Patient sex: M
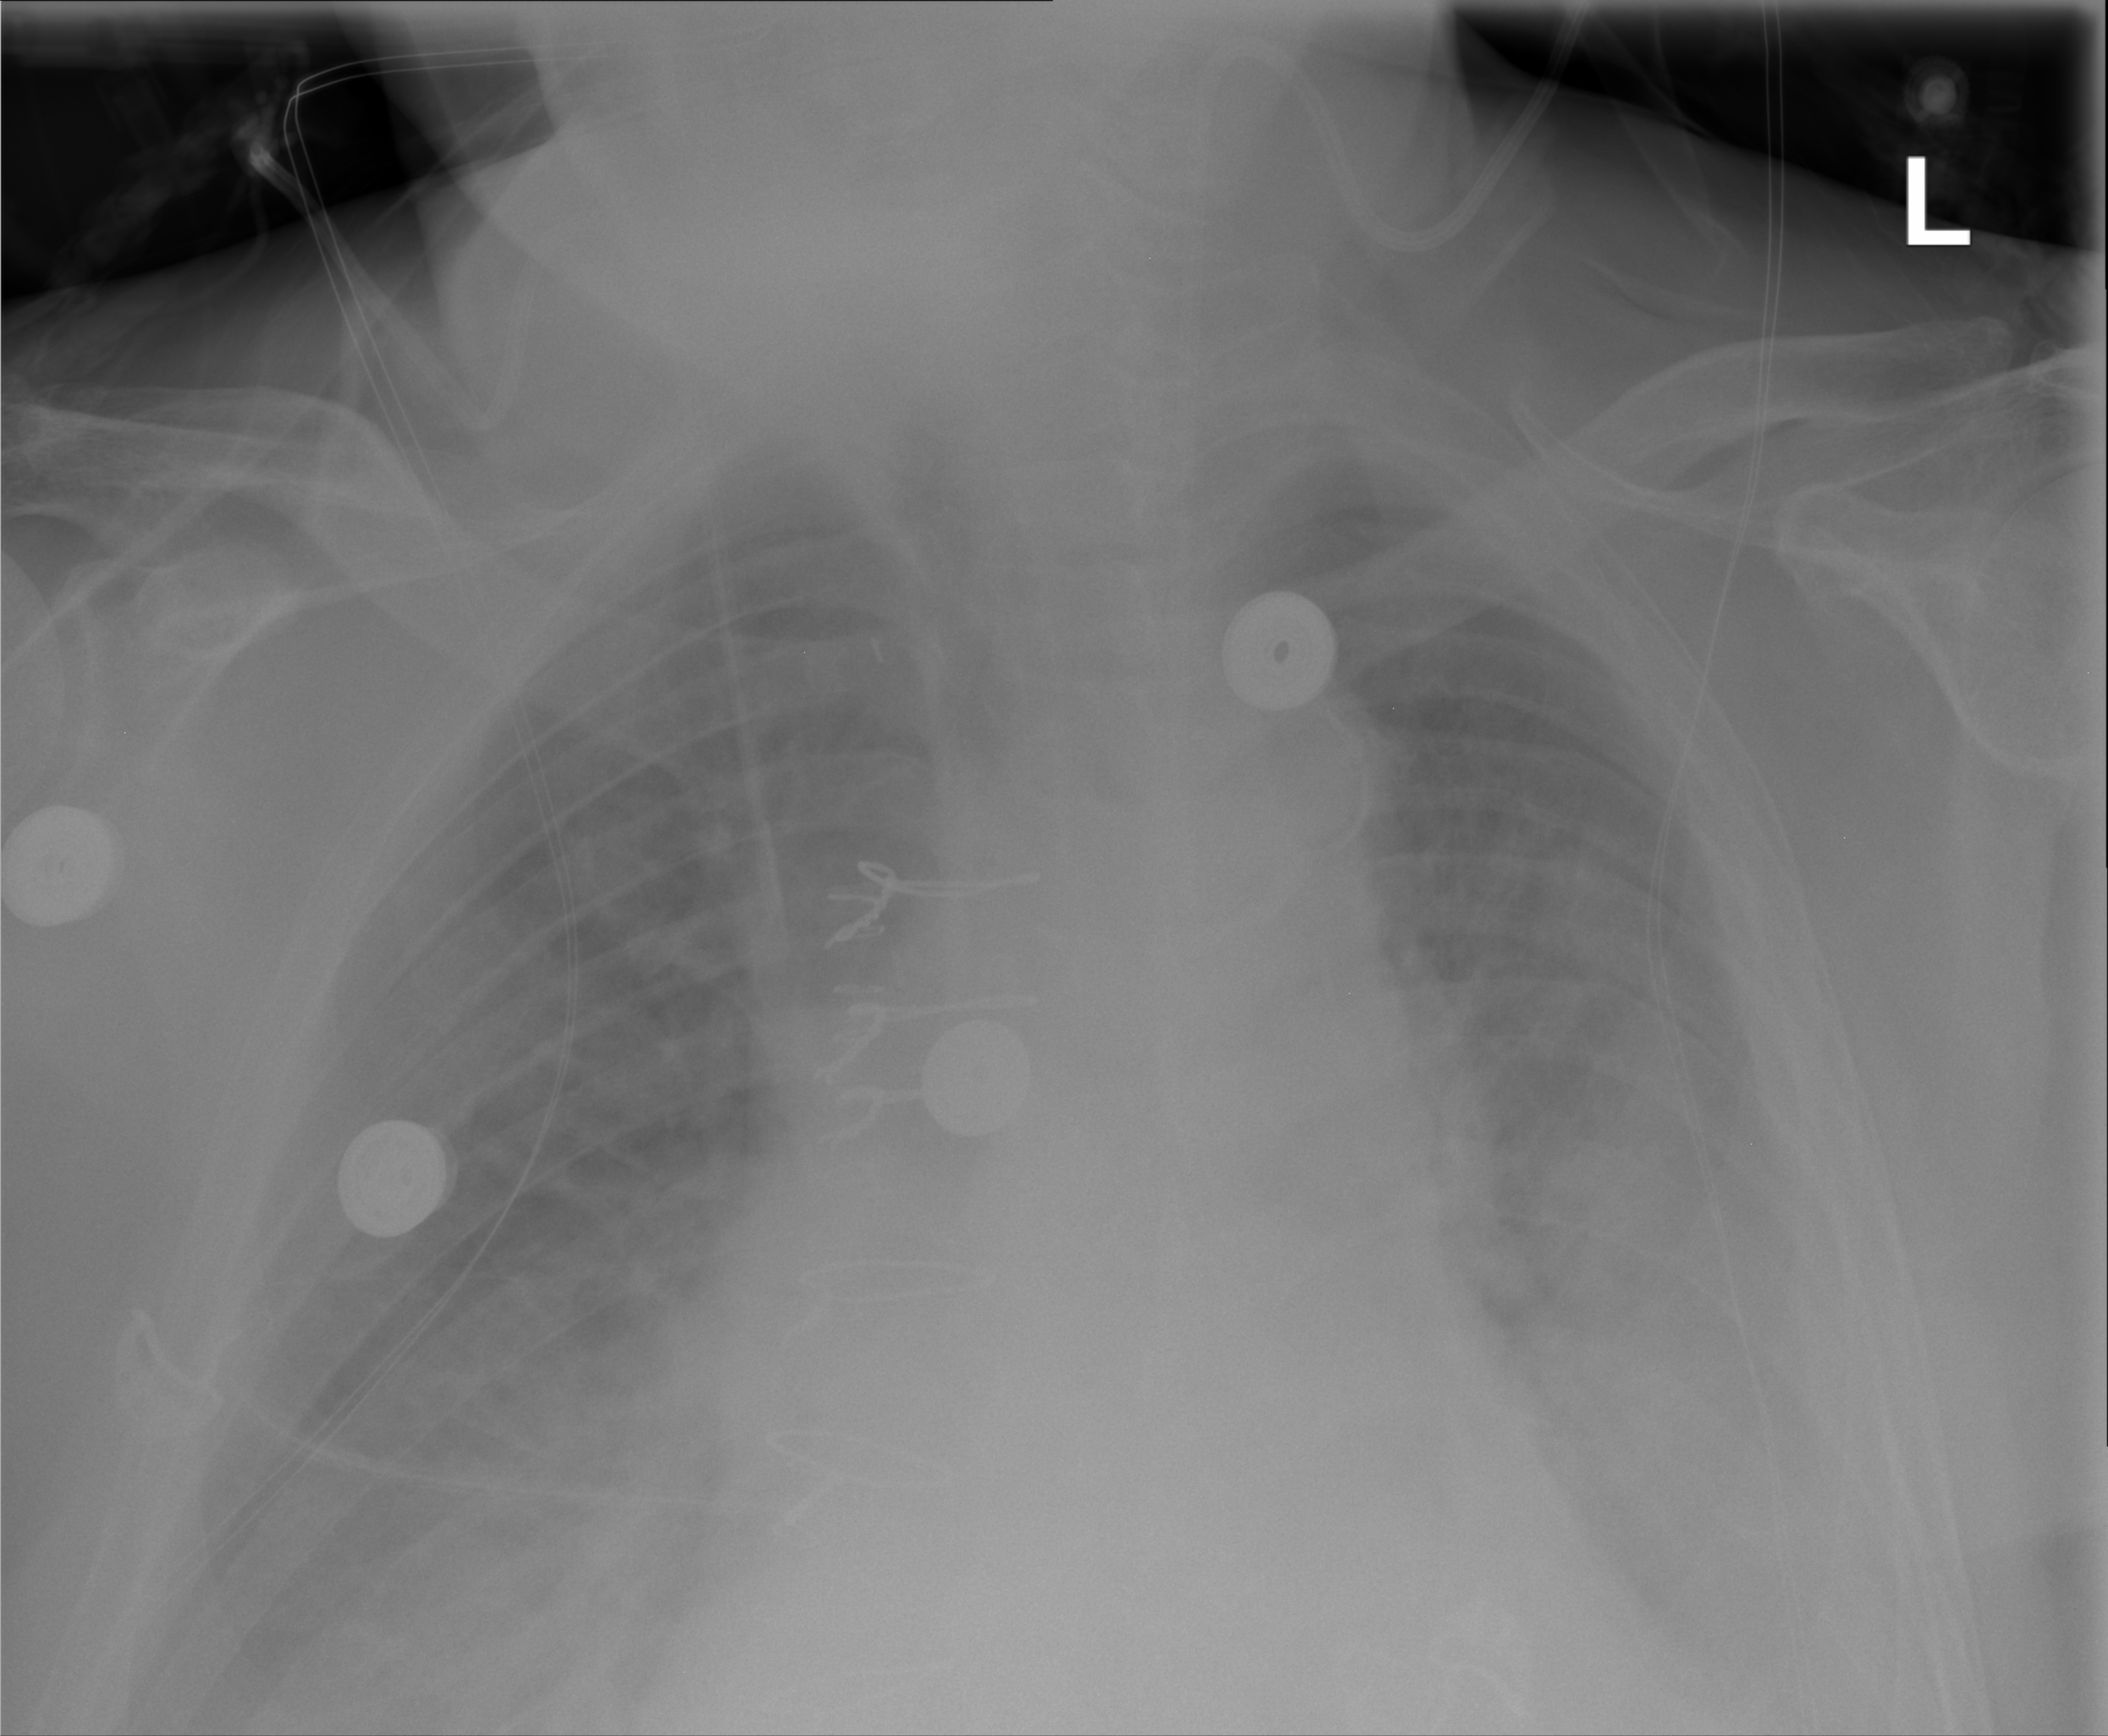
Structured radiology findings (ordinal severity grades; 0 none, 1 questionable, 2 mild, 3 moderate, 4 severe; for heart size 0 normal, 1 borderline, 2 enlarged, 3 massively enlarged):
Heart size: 0
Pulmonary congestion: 2
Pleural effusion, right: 2
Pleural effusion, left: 2
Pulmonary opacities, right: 2
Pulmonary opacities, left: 2
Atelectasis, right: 0
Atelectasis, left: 0